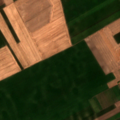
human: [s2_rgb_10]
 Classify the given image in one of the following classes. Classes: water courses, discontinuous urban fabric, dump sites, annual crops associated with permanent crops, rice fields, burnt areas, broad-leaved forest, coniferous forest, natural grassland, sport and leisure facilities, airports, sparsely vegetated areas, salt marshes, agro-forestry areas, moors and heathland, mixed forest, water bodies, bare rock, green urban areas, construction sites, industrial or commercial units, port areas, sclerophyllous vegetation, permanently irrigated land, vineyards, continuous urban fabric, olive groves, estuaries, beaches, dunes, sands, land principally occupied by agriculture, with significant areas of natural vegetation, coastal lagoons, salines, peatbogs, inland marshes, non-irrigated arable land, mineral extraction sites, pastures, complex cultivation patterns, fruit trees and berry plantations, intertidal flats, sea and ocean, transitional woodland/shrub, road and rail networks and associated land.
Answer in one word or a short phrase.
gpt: non-irrigated arable land